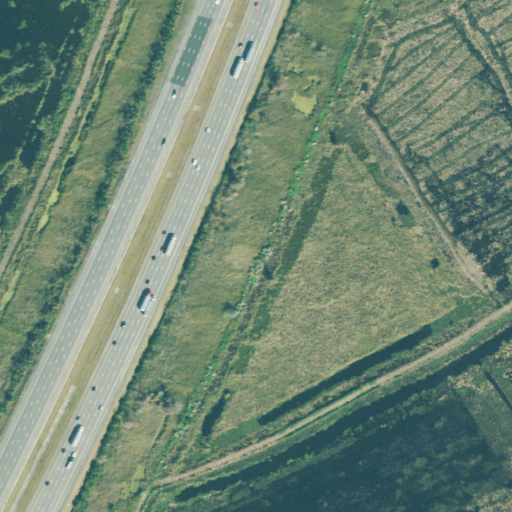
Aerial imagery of island in Georgia named Champney Island containing herbaceous wetlands, woody wetlands, medium intensity development, open water, low intensity development, barren land, and open development